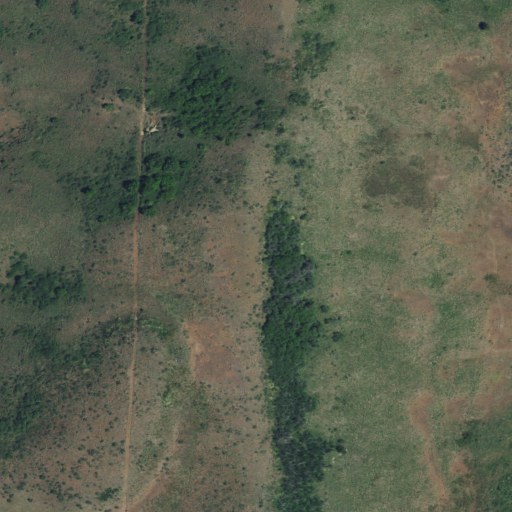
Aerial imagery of mountain in Idaho named Friday Butte containing shrub and grassland